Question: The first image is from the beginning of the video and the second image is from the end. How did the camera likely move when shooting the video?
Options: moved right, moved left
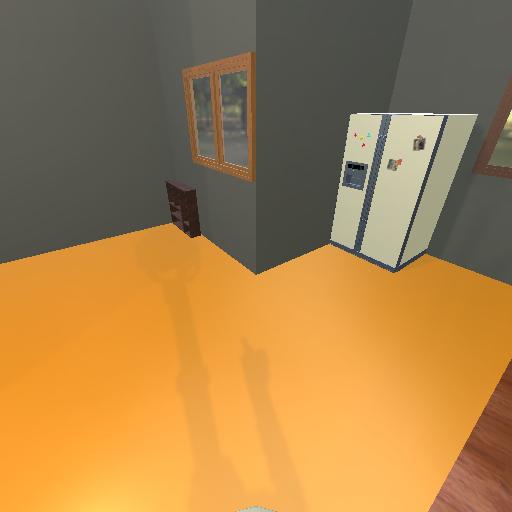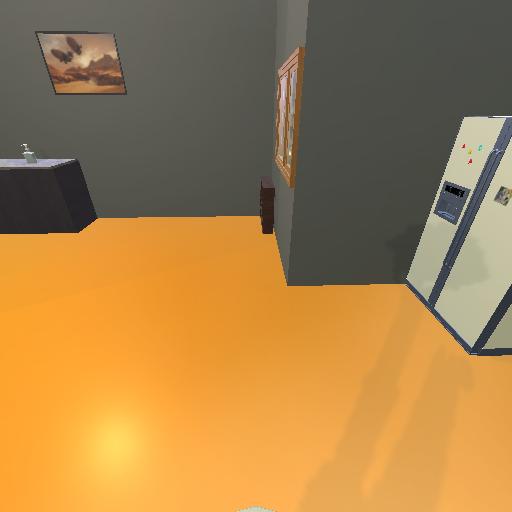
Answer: moved right